Field crop: maize
Growth stage: 2
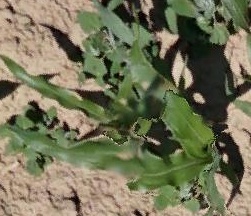
Species: maize